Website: bh-photo
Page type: review-order
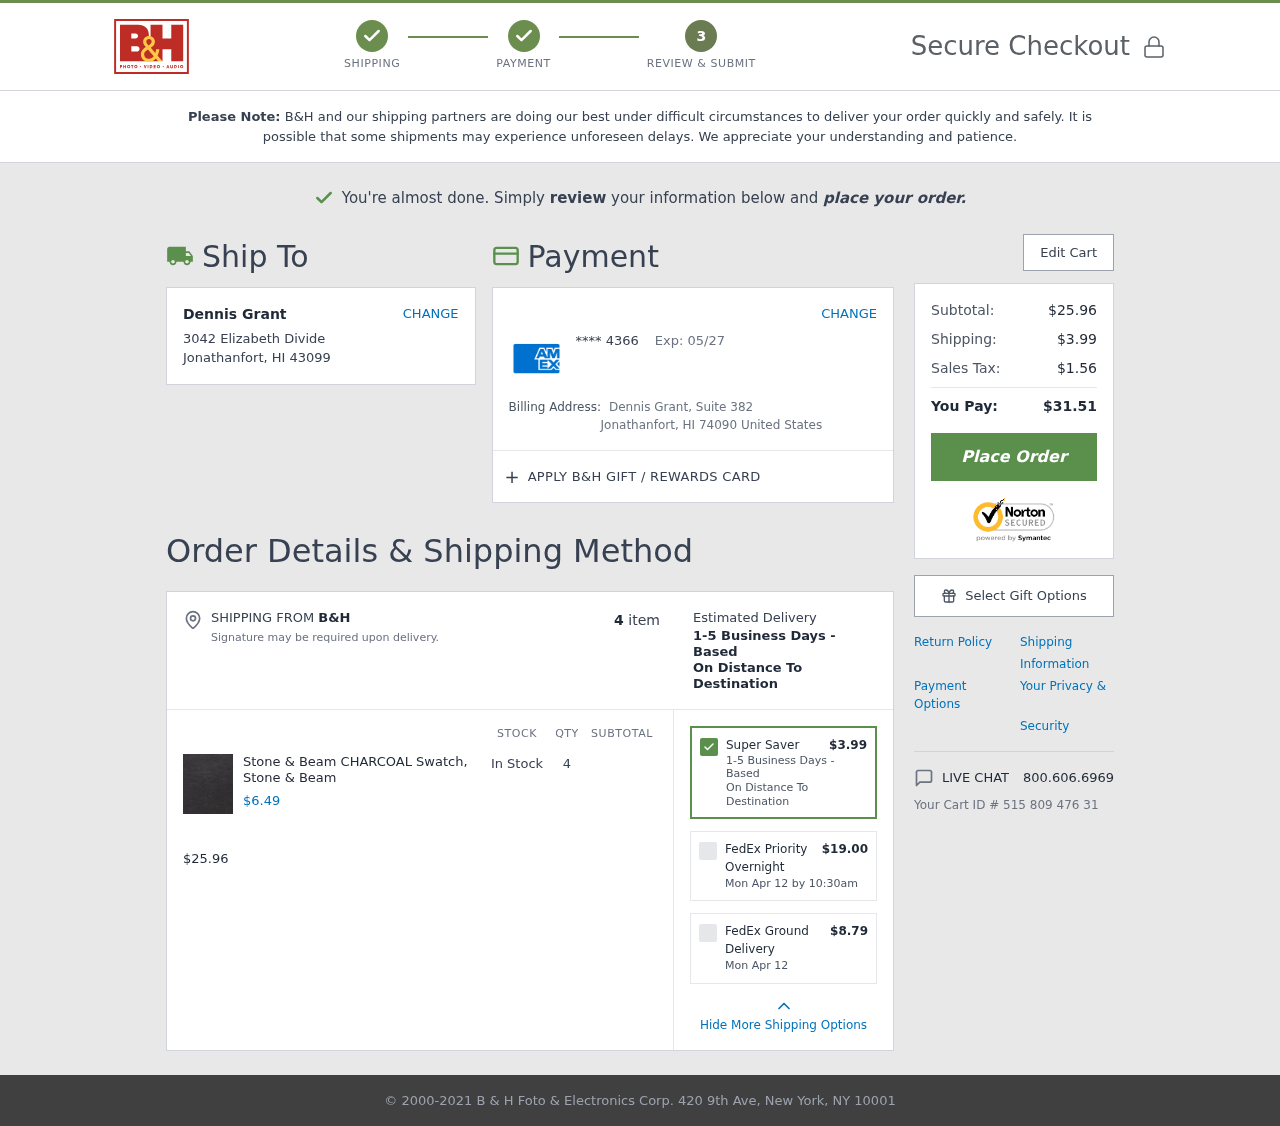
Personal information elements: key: PII_CARD_EXPIRY
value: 05/27
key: PII_CARD_LAST4
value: **** 4366
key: PII_CITY
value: Jonathanfort
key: PII_CITY_STATE_ZIP2
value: Jonathanfort, HI 74090
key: PII_COUNTRY
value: United States
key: PII_FULLNAME
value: Dennis Grant
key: PII_FULLNAME2
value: Dennis Grant
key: PII_POSTCODE
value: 43099
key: PII_STATE_ABBR
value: HI
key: PII_STREET
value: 3042 Elizabeth Divide
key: PII_STREET2
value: Suite 382
Product elements: key: PRODUCT1_NAME
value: Stone & Beam CHARCOAL Swatch, Stone & Beam
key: PRODUCT1_PRICE
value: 6.49
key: PRODUCT1_QUANTITY
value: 4
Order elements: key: ORDER_NUM_ITEMS
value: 4
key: ORDER_SUBTOTAL
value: $25.96
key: ORDER_SHIPPING_COST
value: $3.99
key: ORDER_DELIVERY_DATE
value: Mon Apr 12 by 10:30am
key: ORDER_DELIVERY_DATE2
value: Mon Apr 12
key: ORDER_TAX
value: $1.56
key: ORDER_TOTAL
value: $31.51
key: ORDER_ID
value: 515 809 476 31